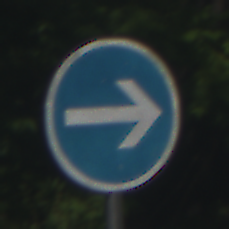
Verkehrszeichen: VorgeschriebeneFahrtrichtungHierRechts
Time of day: Midday
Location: Outdoor (Suburban)
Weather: Clear
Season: NotSpecified
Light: Natural